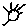
Label: sun